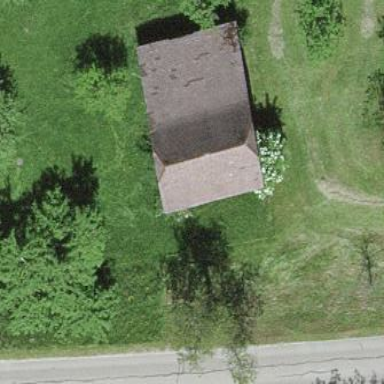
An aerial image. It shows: Rural barn.